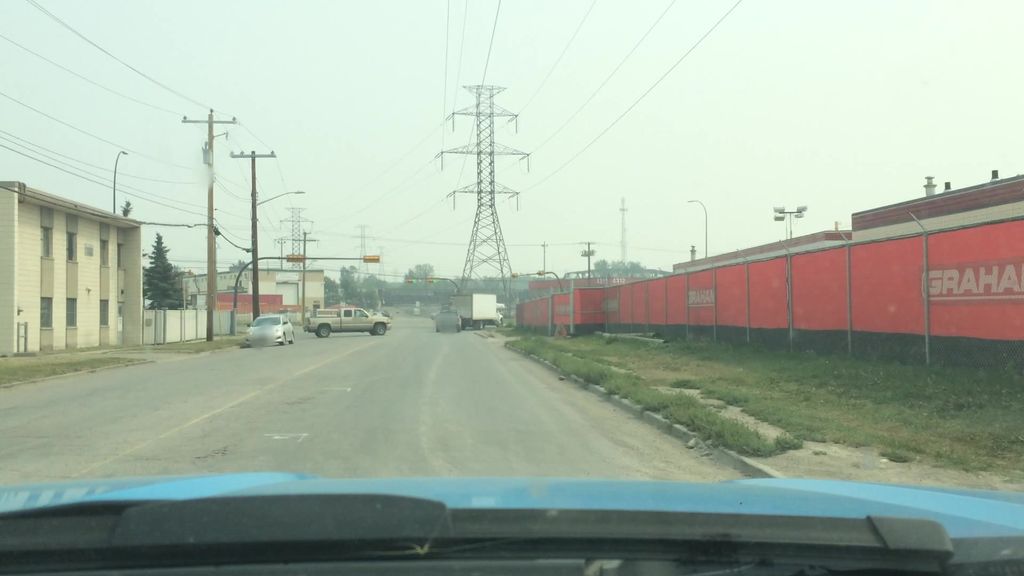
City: calgary